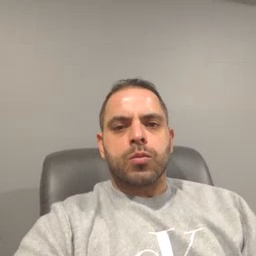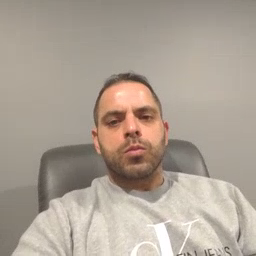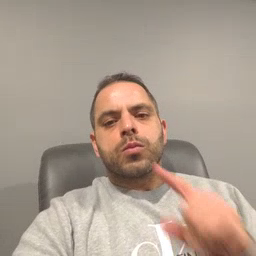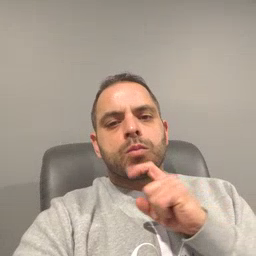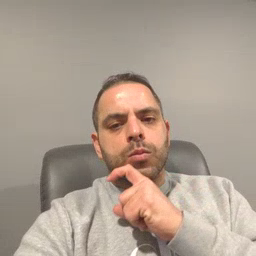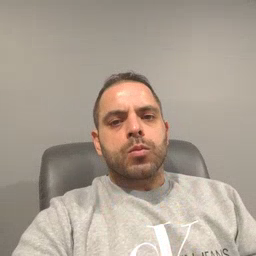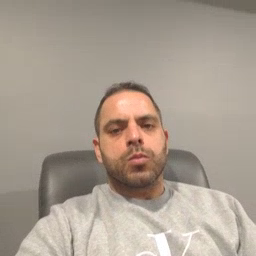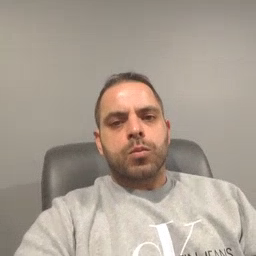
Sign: cereal